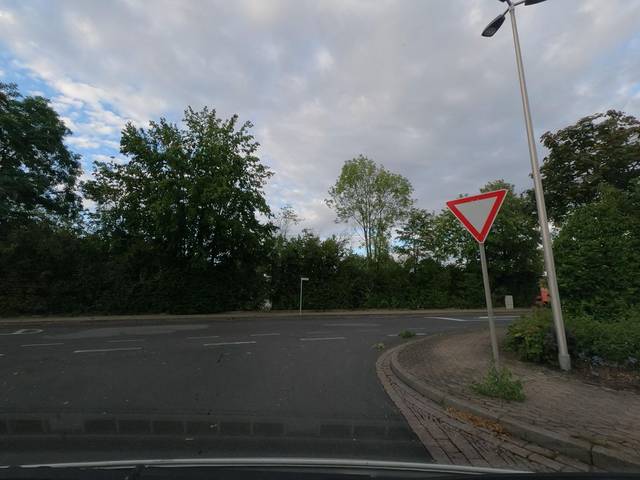
Region: Germany
Coordinates: 51.819, 9.874